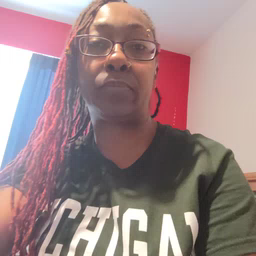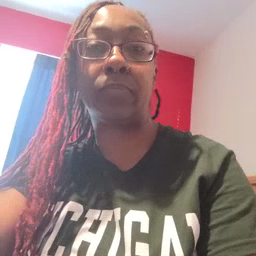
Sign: balloon